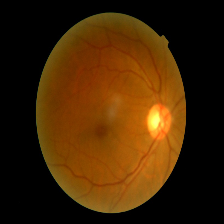
Diabetic retinopathy grade: Mild